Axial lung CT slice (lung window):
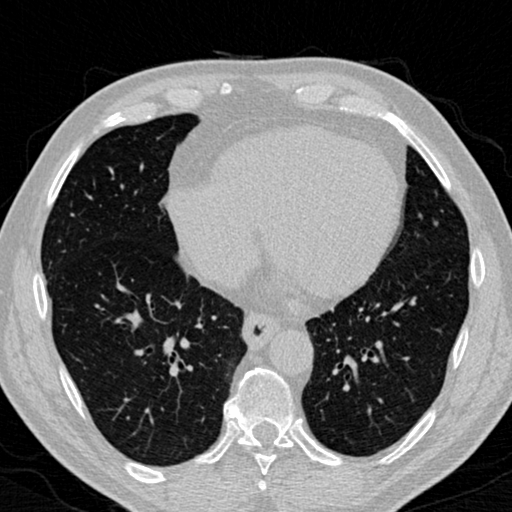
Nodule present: no